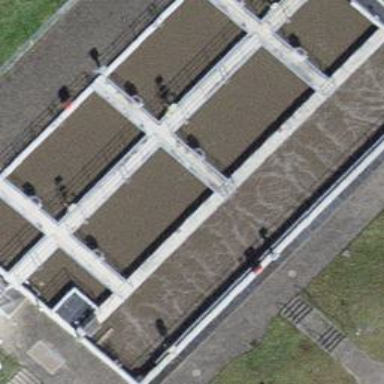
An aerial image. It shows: Image of wastewater.